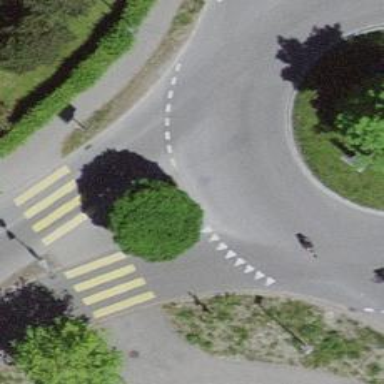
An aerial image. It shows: Secondary road with asphalt surface and dedicated cycle lane.